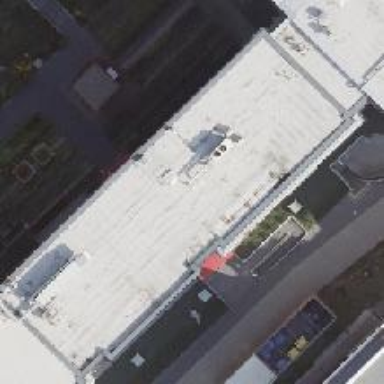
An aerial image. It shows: Office building with flat roof.